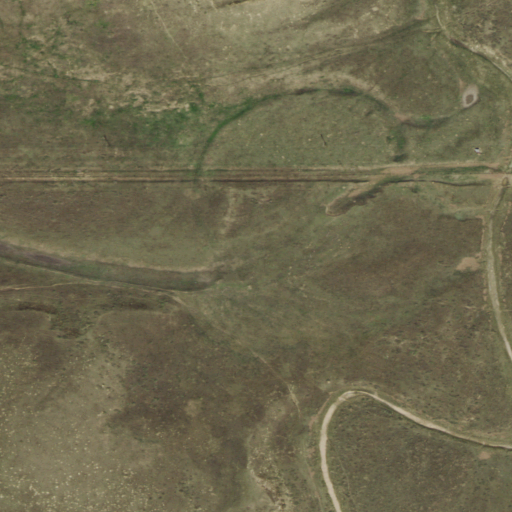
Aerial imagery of valley in Colorado named South Fork Spring Canyon containing only grassland